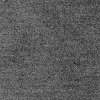
Atmospheric dust classification: dusty